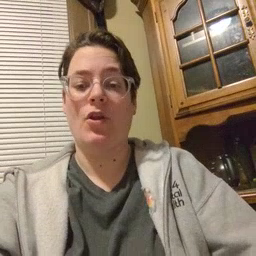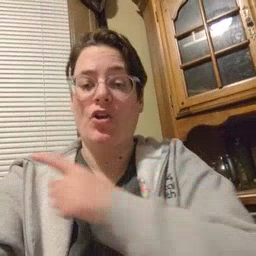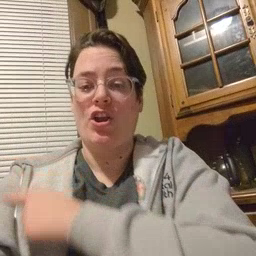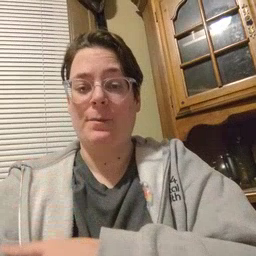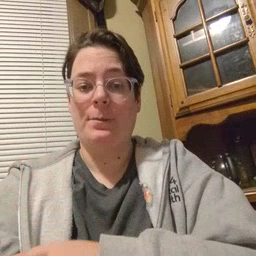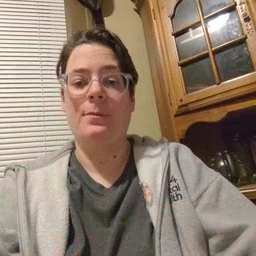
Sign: arm